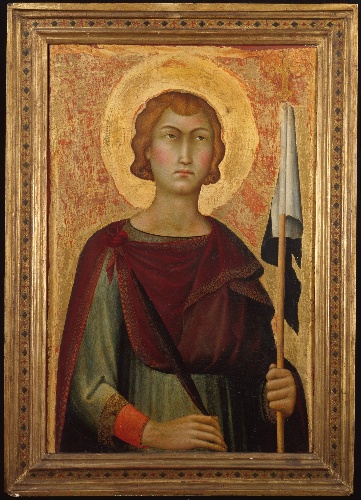
Title: Saint Ansanus
Artist: Simone Martini
Artist bio: Italian, Siena, active by 1315–died 1344 Avignon
Date: ca. 1326
Object type: Painting
Classification: Paintings
Medium: Tempera on wood, gold ground
Dimensions: Overall 22 5/8 x 15 in. (57.5 x 38.1 cm); painted surface 22 1/2 x 14 1/2 in. (57.2 x 36.8 cm)
Department: Robert Lehman Collection
Credit line: Robert Lehman Collection, 1975
Accession year: 1975
Repository: Metropolitan Museum of Art, New York, NY
Tags: Men|Saints